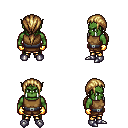
a pixel art fantasy rpg character, male body template, orc, green skin, leather chest armor, gold greaves, blonde ponytail hairstyle, gold gloves, metal boots, four views (front, back, left, right), 2x2 character sprite sheet, small pixel art, hard edges, no anti-aliasing